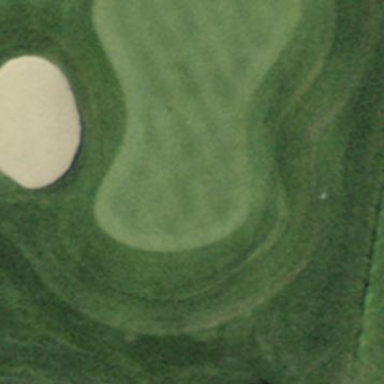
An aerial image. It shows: Green golf area with grass land use.